Frequency: 60000
Velocity: 0,186
Power: 47,7
Pulse duration: 0,0000001
Pass count: 1
Magnification: 10
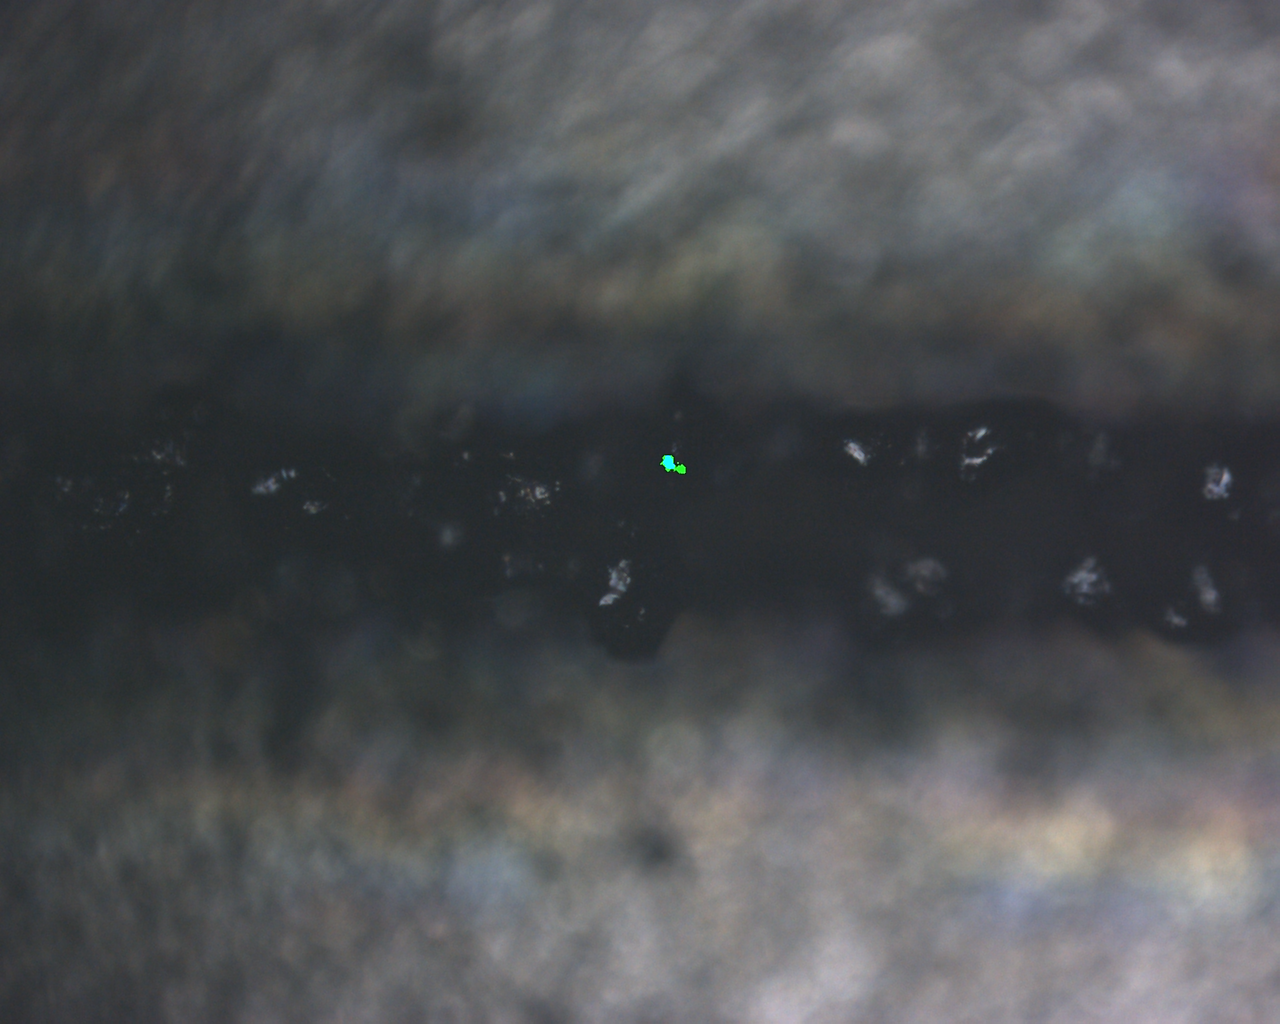
Measured width: 144.761
Other width: 104.7998